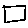
Label: square